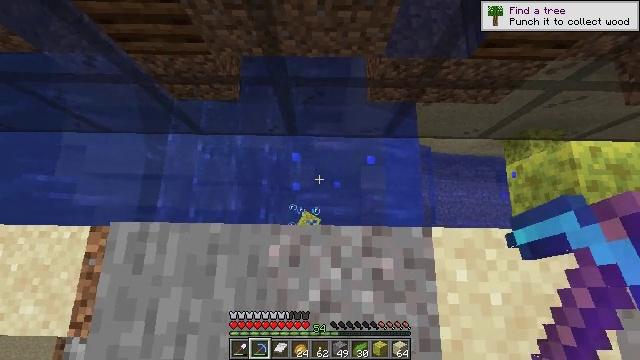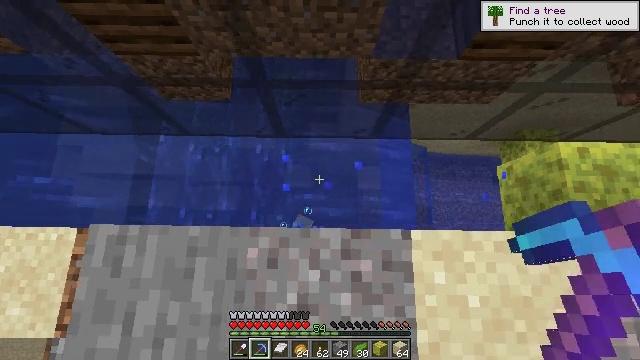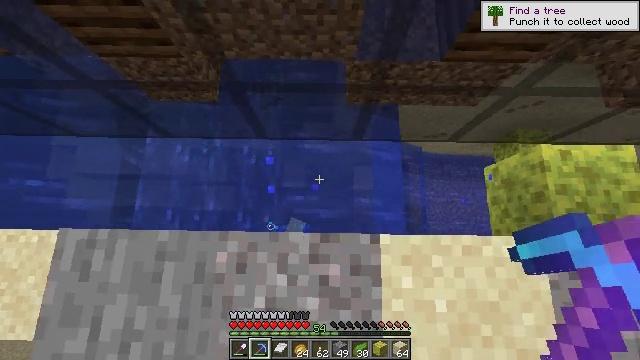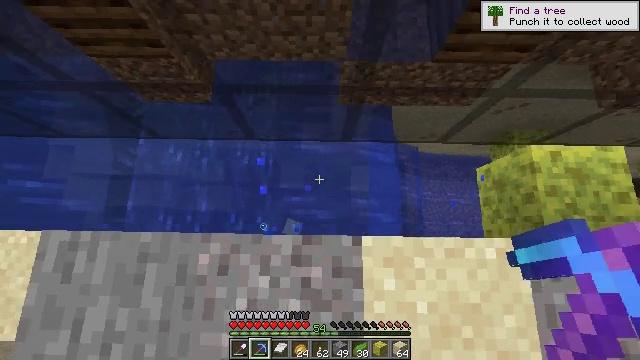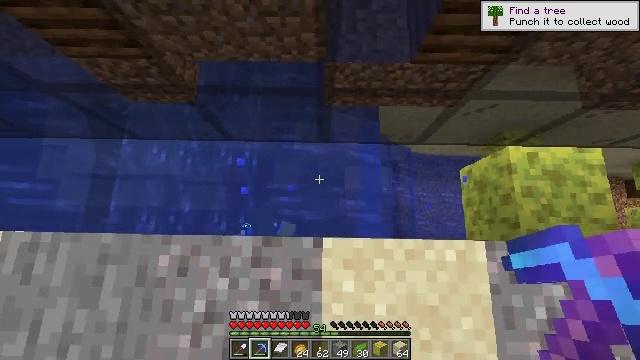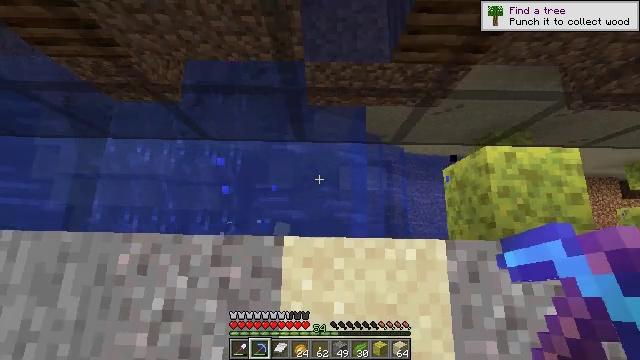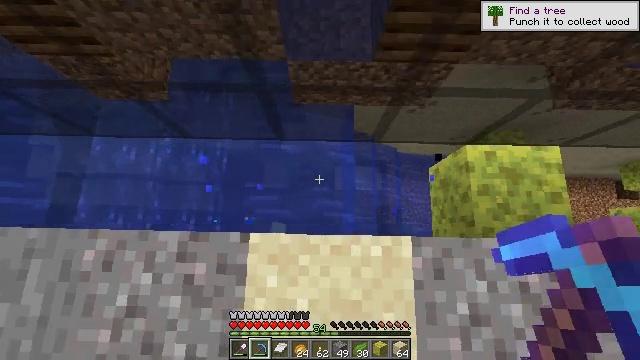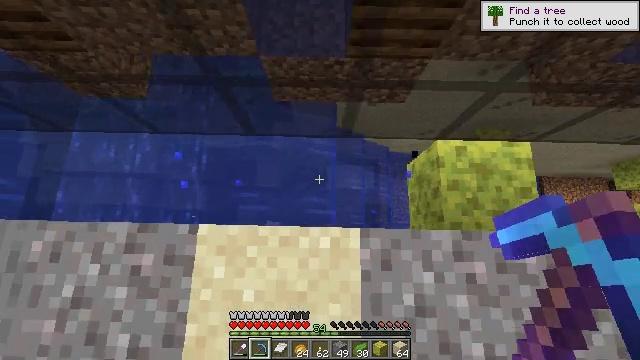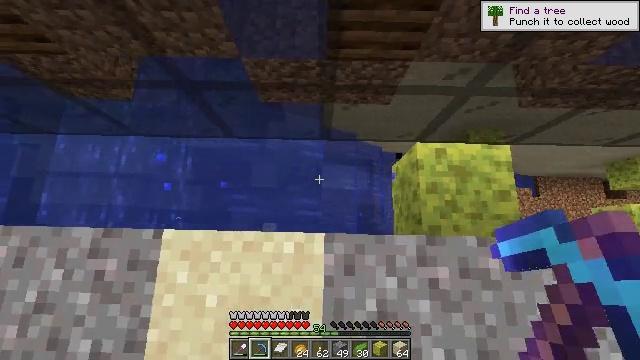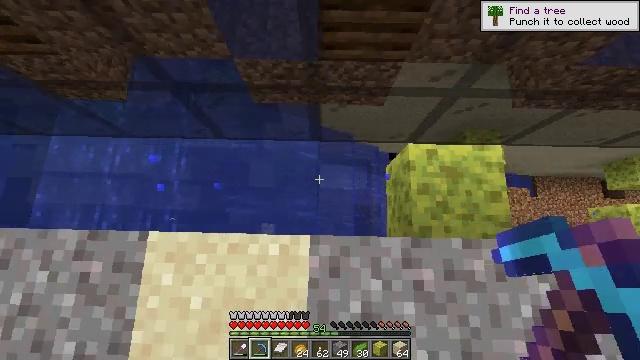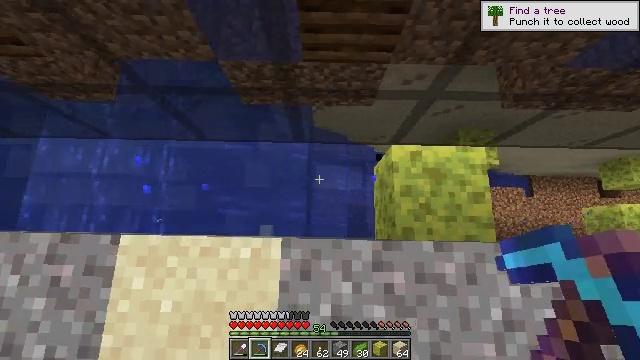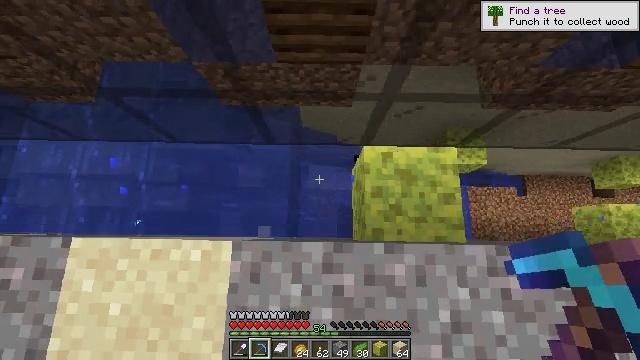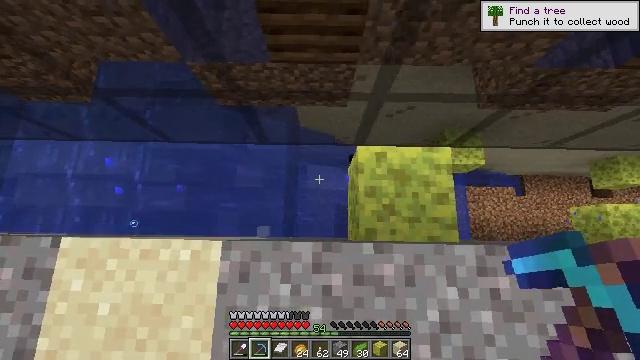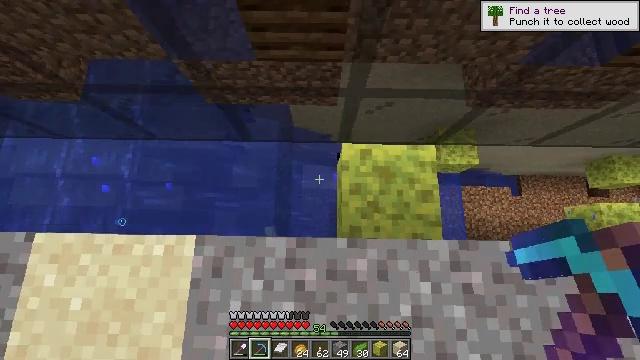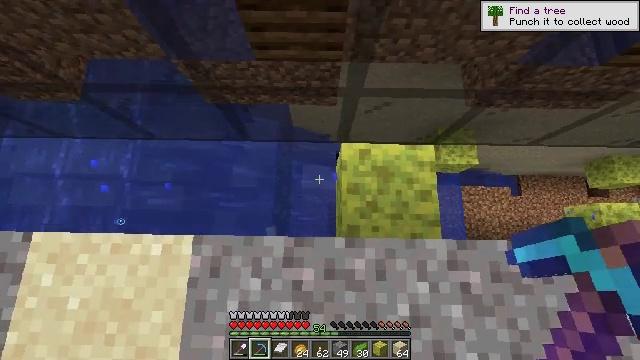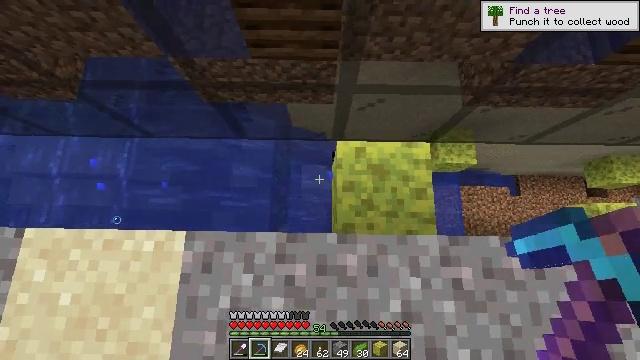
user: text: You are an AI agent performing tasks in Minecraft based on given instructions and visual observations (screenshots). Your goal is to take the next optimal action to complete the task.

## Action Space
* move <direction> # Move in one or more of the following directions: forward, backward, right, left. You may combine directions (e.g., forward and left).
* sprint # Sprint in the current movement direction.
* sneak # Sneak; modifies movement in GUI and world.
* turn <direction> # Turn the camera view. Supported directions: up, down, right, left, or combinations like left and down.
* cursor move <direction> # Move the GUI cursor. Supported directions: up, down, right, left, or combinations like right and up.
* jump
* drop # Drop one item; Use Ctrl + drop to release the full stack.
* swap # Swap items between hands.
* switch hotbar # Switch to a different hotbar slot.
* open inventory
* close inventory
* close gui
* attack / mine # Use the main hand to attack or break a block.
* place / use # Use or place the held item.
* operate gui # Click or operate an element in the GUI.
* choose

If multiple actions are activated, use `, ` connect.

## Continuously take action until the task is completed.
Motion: motion action
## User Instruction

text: Acquire a wet sponge from an ocean monument.
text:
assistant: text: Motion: move right
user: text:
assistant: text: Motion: move right
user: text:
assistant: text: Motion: move right
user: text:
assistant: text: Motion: move right
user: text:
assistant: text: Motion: move right
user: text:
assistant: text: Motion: move right
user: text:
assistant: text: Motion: move right
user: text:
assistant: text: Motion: move right
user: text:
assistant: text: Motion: move right
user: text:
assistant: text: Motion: move right
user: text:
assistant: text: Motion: move right
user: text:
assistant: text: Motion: no_op
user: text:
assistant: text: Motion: no_op
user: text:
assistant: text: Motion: no_op
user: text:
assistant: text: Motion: no_op
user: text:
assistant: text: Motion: no_op
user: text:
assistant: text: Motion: attack / mine
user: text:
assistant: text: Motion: attack / mine
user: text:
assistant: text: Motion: attack / mine
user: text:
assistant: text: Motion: attack / mine
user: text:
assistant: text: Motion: attack / mine
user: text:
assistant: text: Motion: move right, attack / mine
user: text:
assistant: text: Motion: move right, attack / mine
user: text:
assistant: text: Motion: attack / mine
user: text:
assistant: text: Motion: attack / mine
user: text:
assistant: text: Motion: turn left, attack / mine
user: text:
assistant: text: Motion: attack / mine
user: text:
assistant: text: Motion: attack / mine
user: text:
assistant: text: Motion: attack / mine
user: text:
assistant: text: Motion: attack / mine